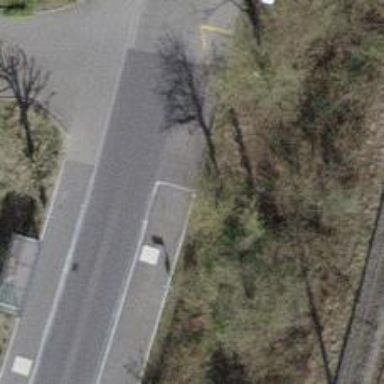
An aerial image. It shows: Asphalt platform for public transport.